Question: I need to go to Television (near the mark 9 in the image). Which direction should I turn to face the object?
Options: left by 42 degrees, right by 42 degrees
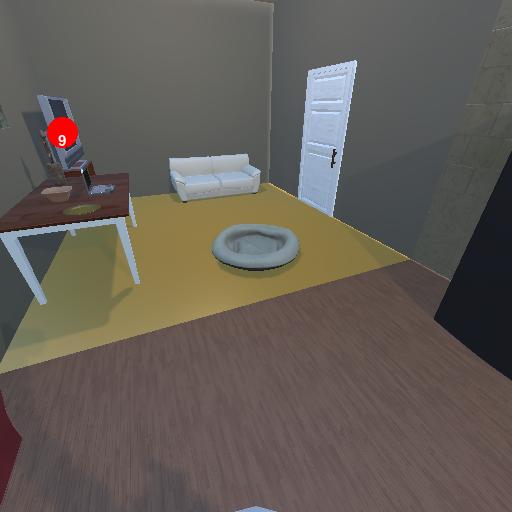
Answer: left by 42 degrees